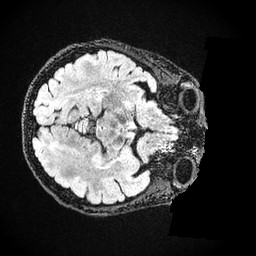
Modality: FLAIR
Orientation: axial
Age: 51
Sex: female
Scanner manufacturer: ge
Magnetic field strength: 3 T
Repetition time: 4.802 s
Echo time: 0.1171 s